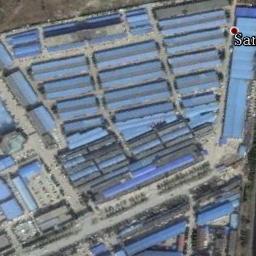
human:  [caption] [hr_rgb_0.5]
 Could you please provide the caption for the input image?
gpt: The industrial area is empty .

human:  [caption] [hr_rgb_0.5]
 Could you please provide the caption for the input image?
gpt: The industrial area has lots of neatly arranged blue workshops .

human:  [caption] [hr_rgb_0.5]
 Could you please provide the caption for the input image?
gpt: There are many houses of different shapes and sizes in the industrial zone .

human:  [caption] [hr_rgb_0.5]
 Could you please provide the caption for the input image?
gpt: In an industrial area, There are neatly planned factories and roads, Green belts, And parking lots .

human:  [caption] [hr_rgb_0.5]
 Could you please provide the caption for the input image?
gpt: There are many blue buildings on the industrial area .